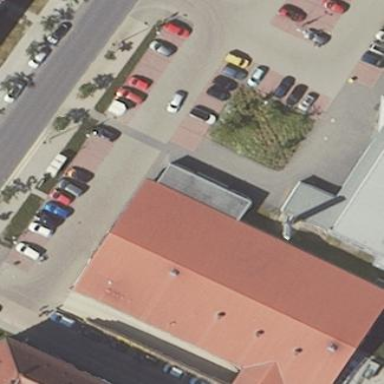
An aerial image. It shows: Gabled roof retail building that houses supermarket.